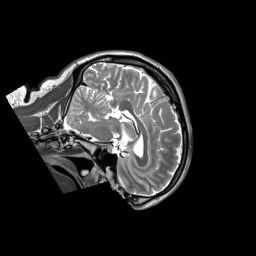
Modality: T2w
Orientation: sagittal
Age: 38
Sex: male
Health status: ill
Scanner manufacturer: siemens
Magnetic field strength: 3 T
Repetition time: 2.8 s
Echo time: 0.326 s